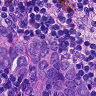
Metastatic tissue present: yes